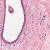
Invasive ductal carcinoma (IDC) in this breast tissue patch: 0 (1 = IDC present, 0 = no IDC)